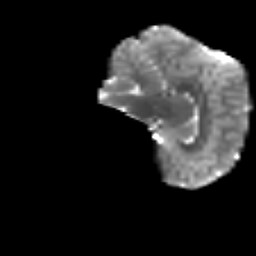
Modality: T2w
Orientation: sagittal
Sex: female
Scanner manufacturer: siemens
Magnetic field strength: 3 T
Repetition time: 5 s
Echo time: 0.071 s